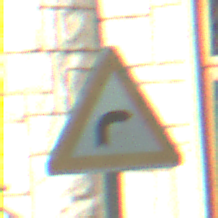
Verkehrszeichen: KurveRechts
Umgebung: Outdoor, Urban
Tageszeit: MorningAfternoon
Wetter: PartlyCloudy
Licht: Natural
Jahreszeit: NotSpecified
Kontrast: LowContrast